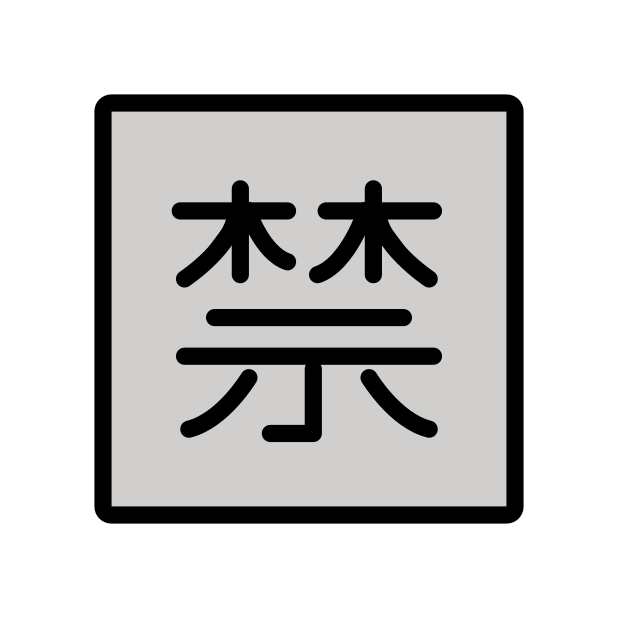
Emoji: 🈲
Name: squared cjk unified ideograph-7981
Unicode: 0x1f232